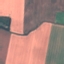
Land use / land cover: AnnualCrop